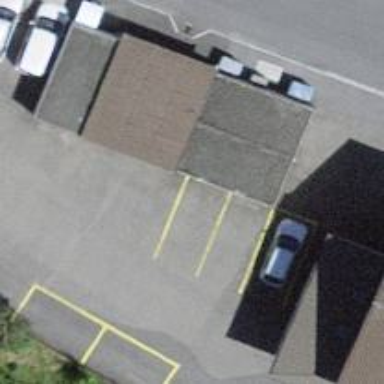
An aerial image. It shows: Garage building.